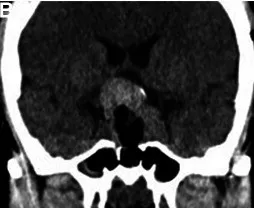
Postoperative head CT showed the residual tumor with hematoma in the suprasellar region. (B) Coronal section.
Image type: radiology (ct)